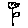
Label: flower